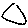
Label: triangle